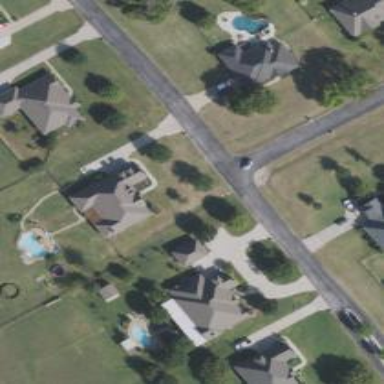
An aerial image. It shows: Residential road.